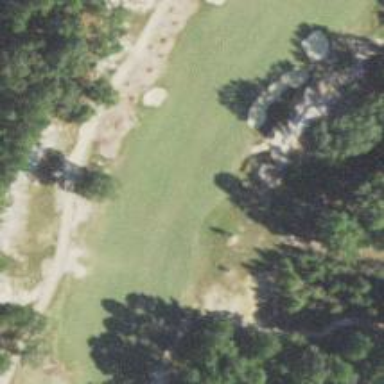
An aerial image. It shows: View of golf hole.